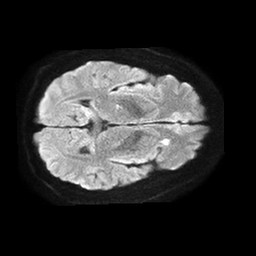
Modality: TRACE
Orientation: axial
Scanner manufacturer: philips
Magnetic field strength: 1.5 T
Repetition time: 4.6 s
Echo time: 0.08631 s